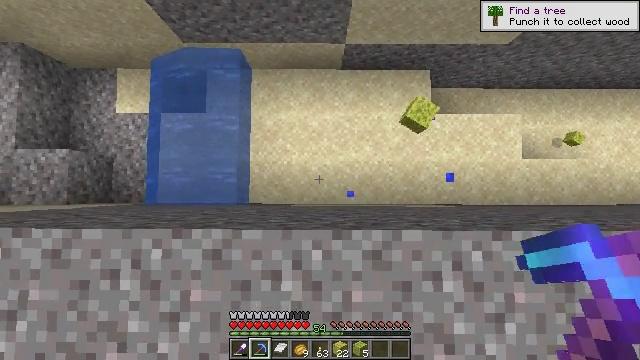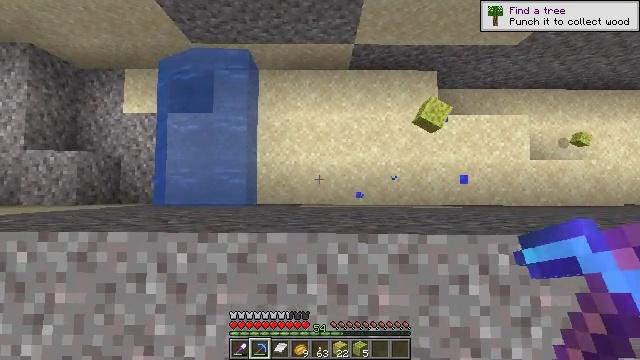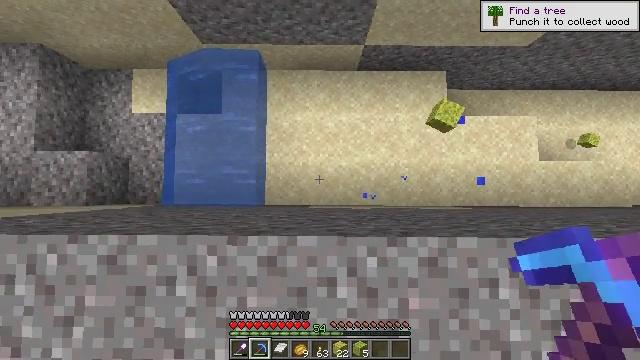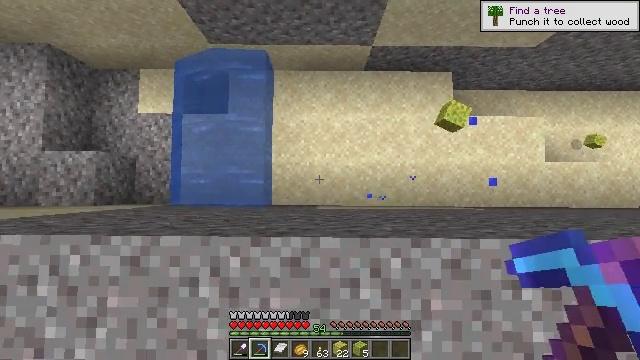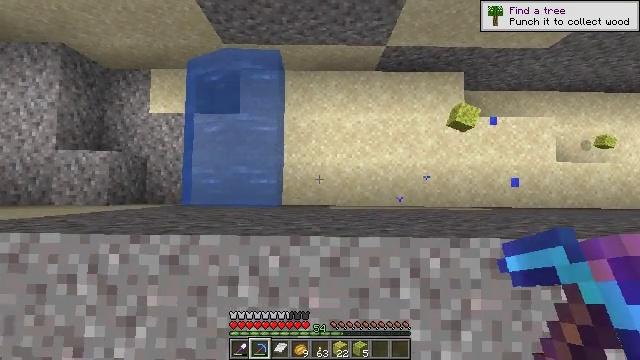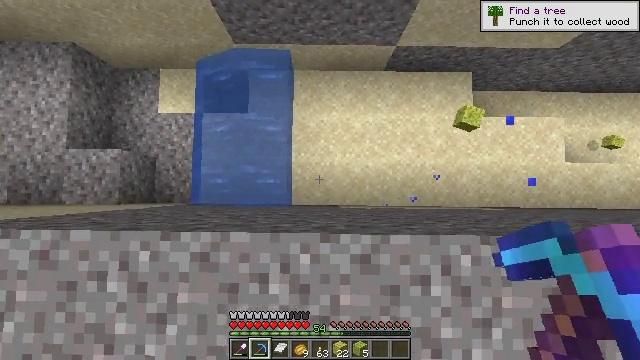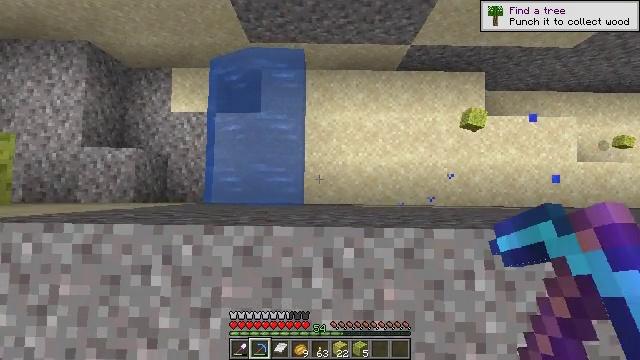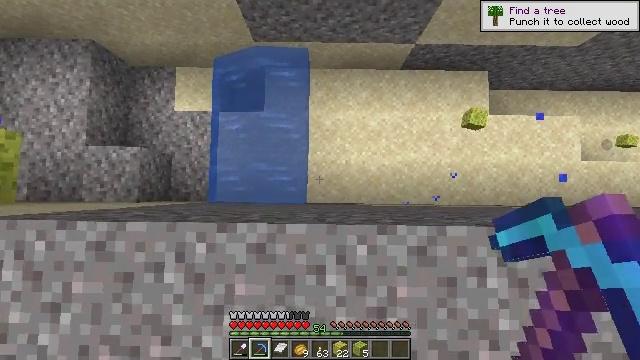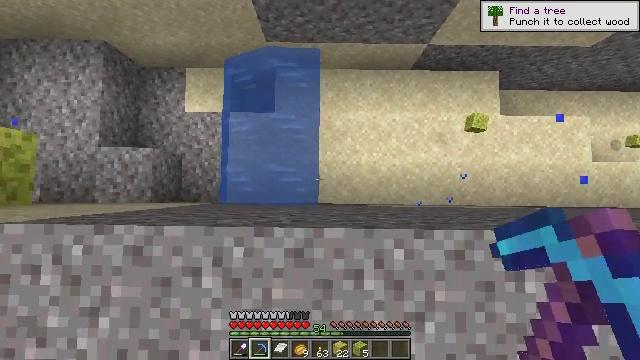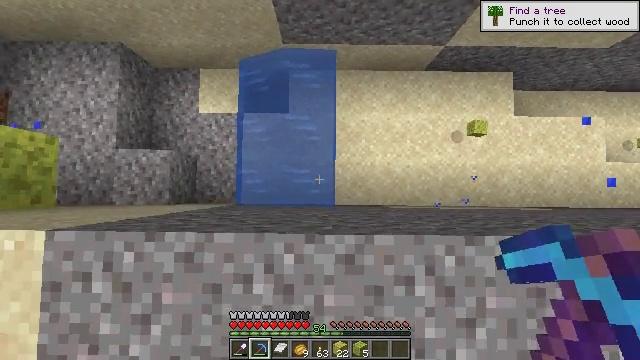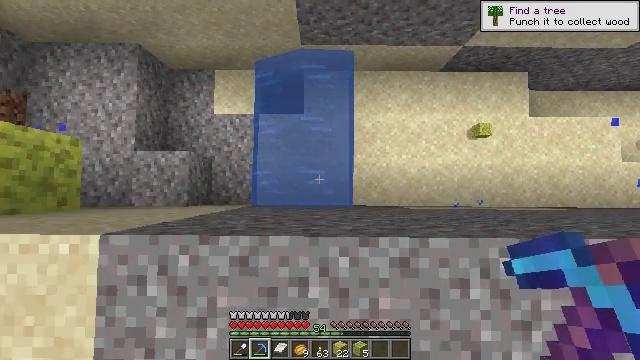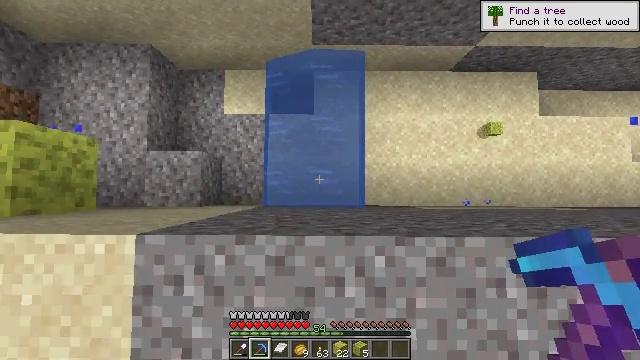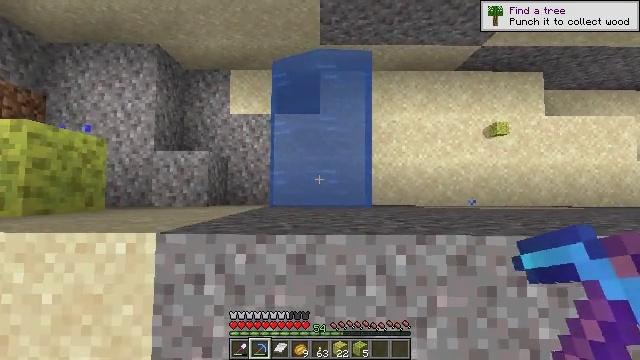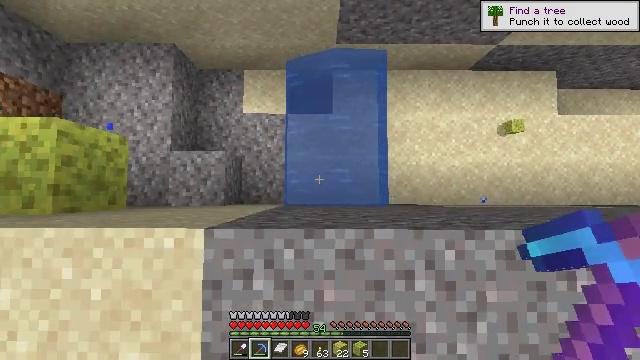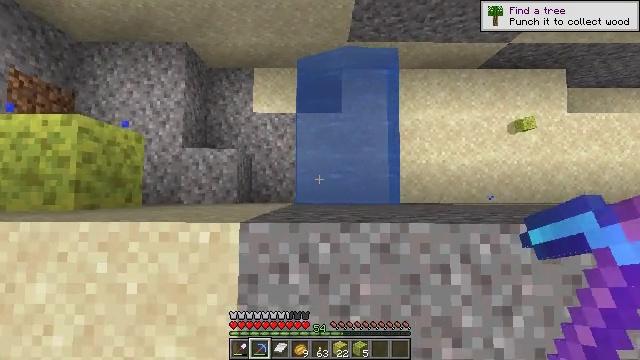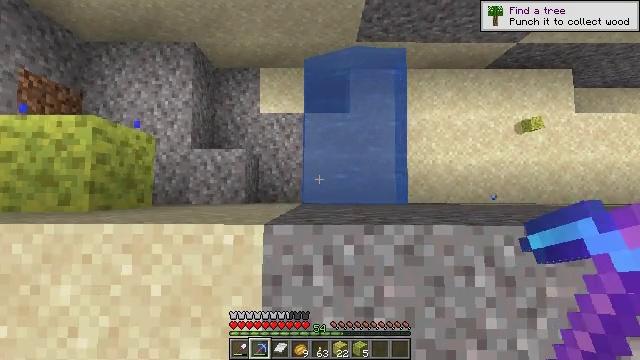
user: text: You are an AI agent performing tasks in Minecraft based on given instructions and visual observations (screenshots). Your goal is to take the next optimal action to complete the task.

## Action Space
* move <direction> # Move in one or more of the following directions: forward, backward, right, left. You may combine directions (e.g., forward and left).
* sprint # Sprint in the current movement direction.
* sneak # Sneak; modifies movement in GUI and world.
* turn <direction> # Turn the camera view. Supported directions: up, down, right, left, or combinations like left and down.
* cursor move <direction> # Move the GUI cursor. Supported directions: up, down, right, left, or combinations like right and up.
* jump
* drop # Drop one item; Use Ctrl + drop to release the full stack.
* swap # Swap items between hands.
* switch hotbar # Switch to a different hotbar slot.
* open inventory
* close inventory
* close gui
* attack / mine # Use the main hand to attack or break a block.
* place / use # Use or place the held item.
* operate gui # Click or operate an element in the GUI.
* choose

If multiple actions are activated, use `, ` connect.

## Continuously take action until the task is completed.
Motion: motion action
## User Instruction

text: Break the wet sponge block.
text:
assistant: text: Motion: move left
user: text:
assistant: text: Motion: move left
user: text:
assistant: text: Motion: move left
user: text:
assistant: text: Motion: move left
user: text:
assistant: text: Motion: move left
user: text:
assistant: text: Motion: move left
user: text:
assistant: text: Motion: move left
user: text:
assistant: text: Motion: move left
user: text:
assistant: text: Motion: move left
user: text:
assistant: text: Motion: move left
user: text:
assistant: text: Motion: move left
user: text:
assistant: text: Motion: move left
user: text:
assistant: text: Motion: move left
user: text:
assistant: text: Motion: move left
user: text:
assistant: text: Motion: move left
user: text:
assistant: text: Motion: move left
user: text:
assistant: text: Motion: move left
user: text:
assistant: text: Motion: move left
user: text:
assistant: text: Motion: move left
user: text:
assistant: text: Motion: move left
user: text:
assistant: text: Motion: move left
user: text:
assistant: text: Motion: move left
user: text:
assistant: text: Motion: move left
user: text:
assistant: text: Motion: move left
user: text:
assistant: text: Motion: move left
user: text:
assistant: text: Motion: move left
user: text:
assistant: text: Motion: no_op
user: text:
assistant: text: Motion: no_op
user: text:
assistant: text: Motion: no_op
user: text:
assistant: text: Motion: attack / mine